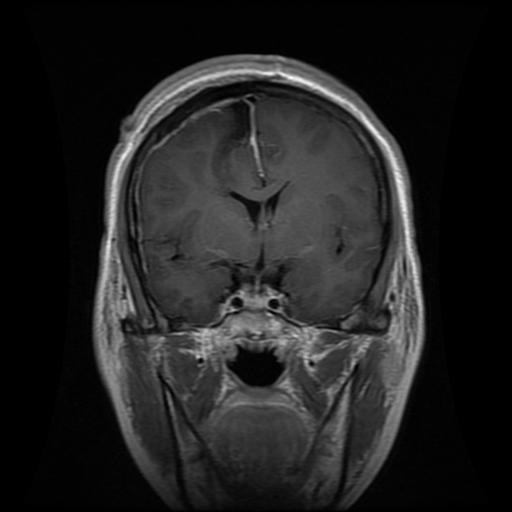
Label: glioma